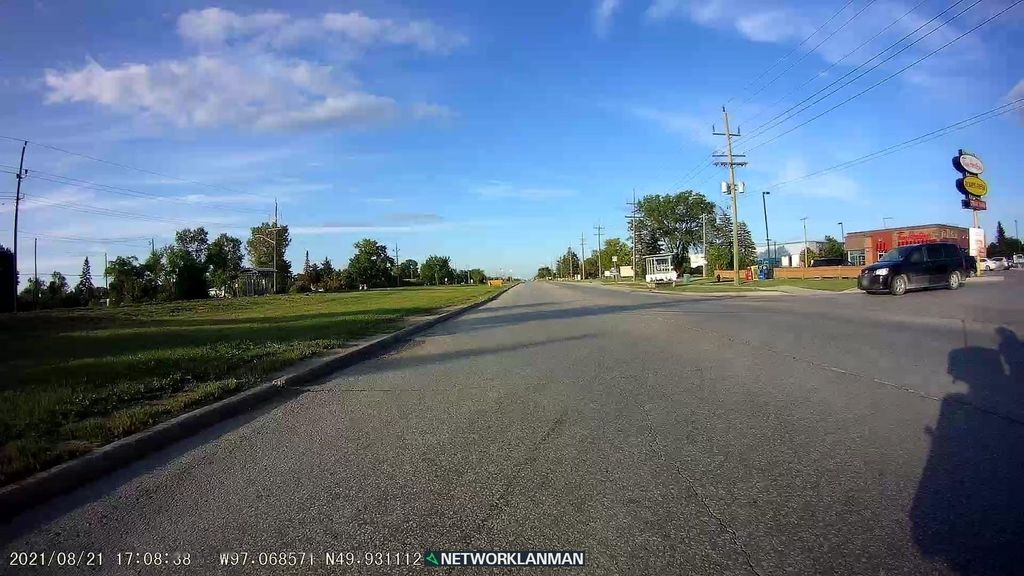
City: winnipeg